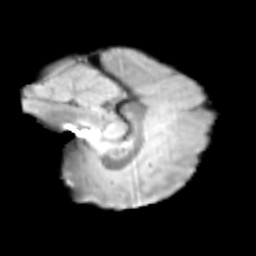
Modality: T2w
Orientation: sagittal
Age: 11
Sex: female
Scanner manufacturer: siemens
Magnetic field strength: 3 T
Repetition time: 3.8 s
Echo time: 0.07 s